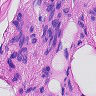
Metastatic tissue present: yes